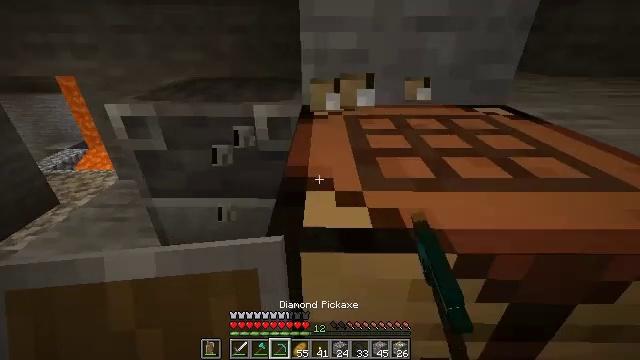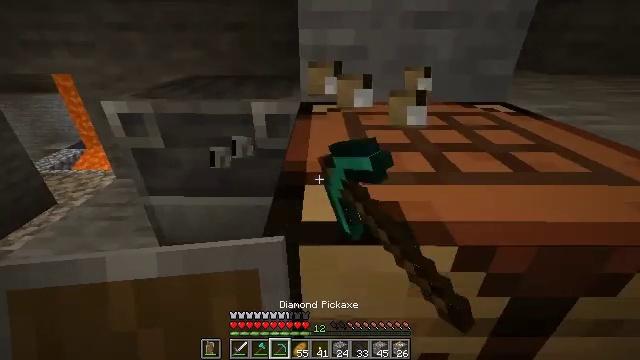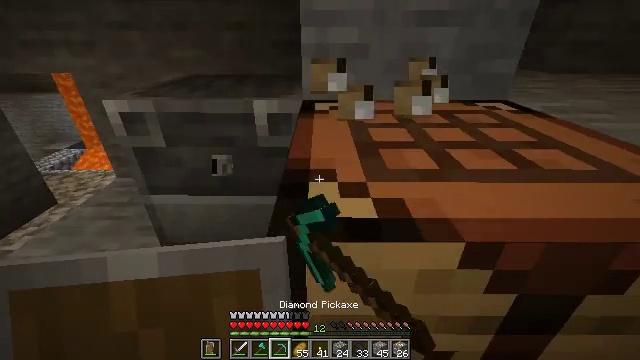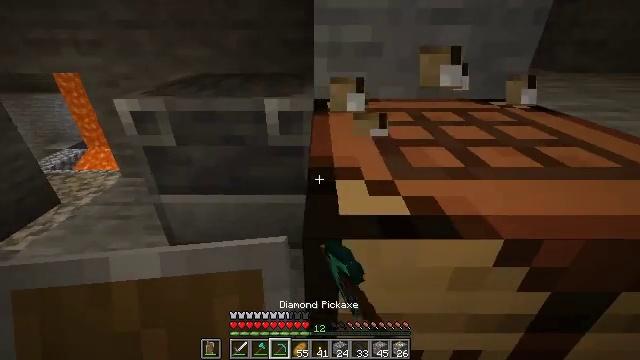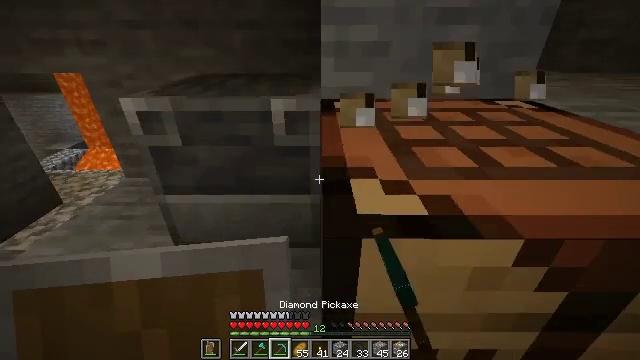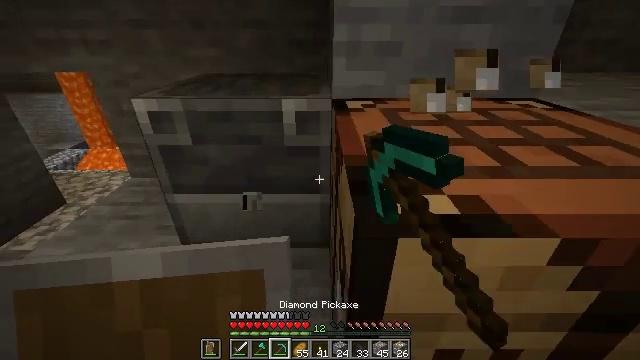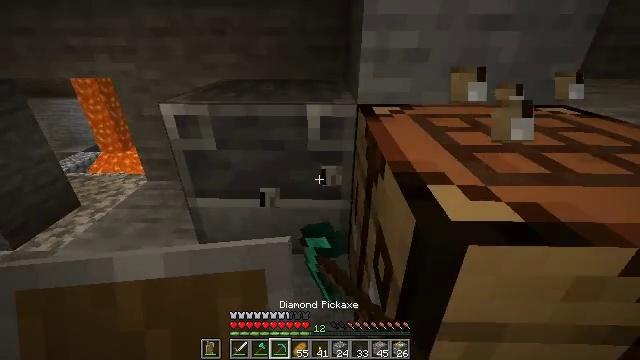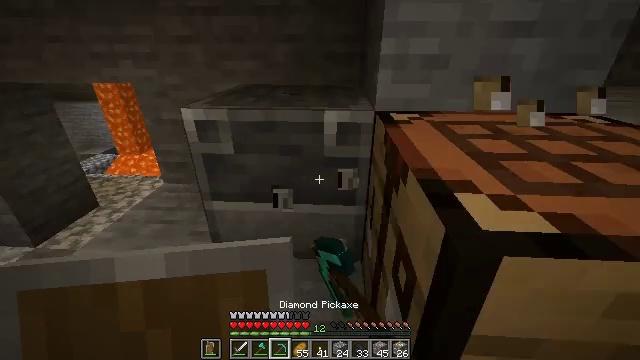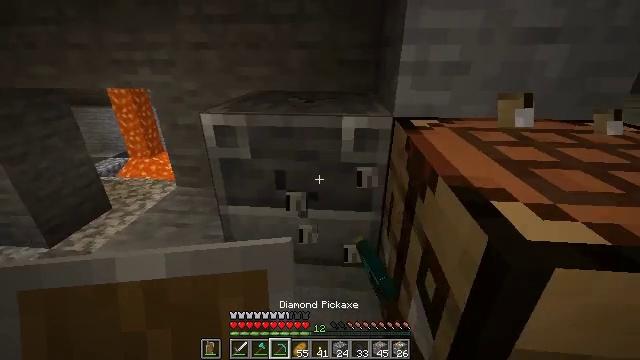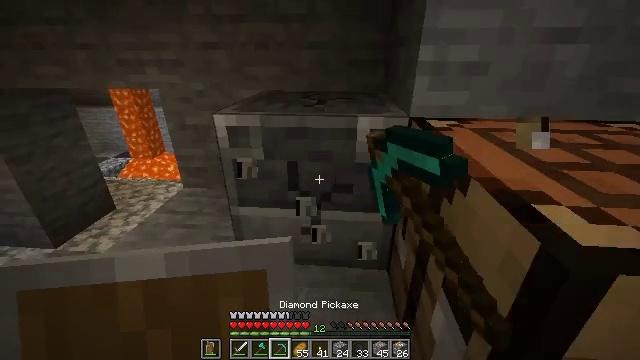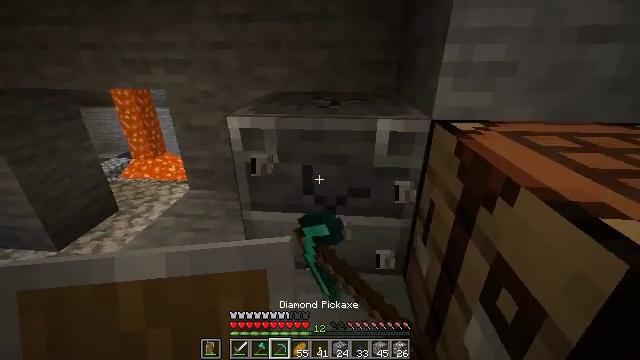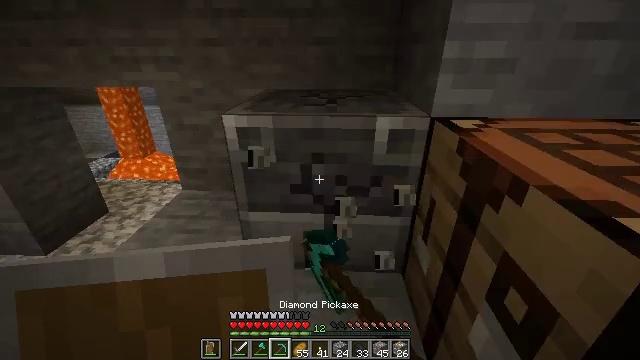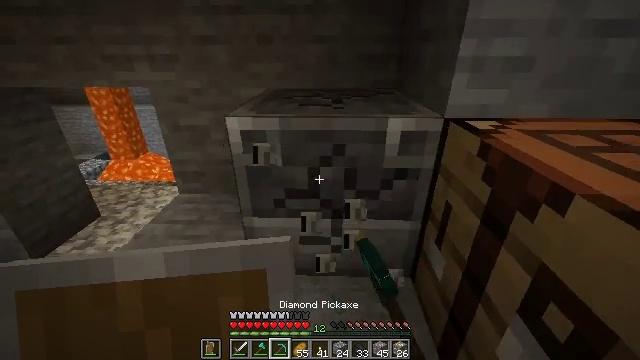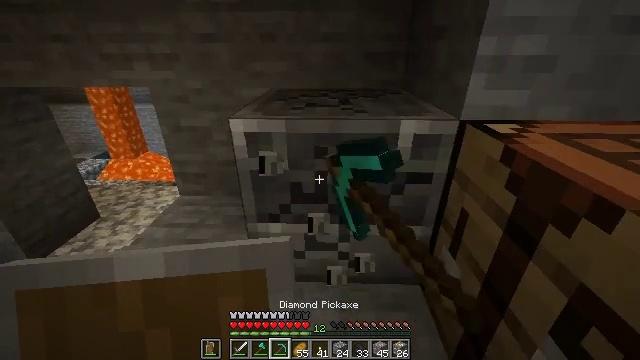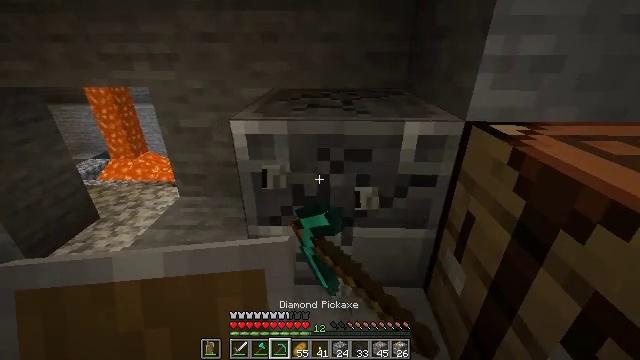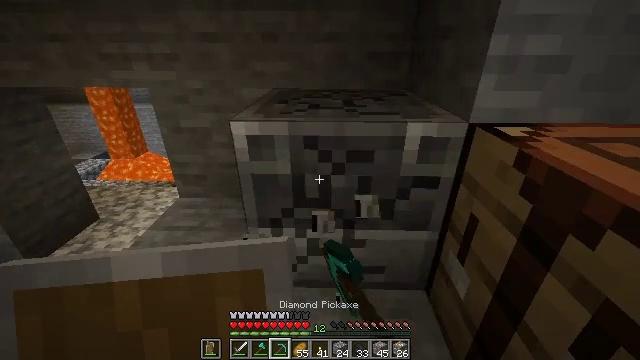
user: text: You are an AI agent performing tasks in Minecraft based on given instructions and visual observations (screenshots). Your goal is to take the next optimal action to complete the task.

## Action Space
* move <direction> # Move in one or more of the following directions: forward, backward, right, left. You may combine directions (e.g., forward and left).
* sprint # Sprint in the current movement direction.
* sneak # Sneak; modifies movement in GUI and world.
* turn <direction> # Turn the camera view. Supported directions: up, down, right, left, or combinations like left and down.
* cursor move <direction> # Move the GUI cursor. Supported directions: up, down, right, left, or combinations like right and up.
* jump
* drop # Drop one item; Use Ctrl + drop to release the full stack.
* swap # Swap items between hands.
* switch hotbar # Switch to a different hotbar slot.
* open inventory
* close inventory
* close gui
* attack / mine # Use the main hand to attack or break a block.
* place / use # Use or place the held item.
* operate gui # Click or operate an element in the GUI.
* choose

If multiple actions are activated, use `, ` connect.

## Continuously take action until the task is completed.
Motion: motion action
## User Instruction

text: Collect the blast furnace by mining it.
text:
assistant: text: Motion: sneak, attack / mine
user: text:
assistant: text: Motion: move left, sneak, attack / mine
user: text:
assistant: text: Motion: move left, sneak, attack / mine
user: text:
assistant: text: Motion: move forward and move left, sneak, attack / mine
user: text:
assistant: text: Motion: move forward and move left, sneak, attack / mine
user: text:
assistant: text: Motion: move forward and move left, sneak, turn left and up, attack / mine
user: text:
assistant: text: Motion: move forward and move left, sneak, turn left and up, attack / mine
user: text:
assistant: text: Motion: move forward and move left, sneak, turn left and up, attack / mine
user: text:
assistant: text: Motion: move forward and move left, sneak, attack / mine
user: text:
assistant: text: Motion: move forward and move left, sneak, attack / mine
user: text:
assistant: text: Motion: move forward and move left, sneak, turn right, attack / mine
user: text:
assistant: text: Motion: move forward, sneak, turn right, attack / mine
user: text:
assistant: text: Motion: sneak, attack / mine
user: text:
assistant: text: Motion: sneak, attack / mine
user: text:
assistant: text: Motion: sneak, attack / mine
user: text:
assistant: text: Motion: sneak, attack / mine
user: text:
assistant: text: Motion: sneak, attack / mine
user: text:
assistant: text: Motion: sneak, attack / mine
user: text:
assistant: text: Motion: sneak, attack / mine
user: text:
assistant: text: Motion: sneak, attack / mine
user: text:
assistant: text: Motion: sneak, turn right, attack / mine
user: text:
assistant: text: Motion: move forward, sneak, turn right, attack / mine
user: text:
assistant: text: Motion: move forward, sneak, attack / mine
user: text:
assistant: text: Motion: sneak, attack / mine